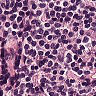
Metastatic tissue present: no